Question: I am trying to fetch and display , images saved as blob on the JSP from mysql database using servlet. I wrote this code referring many websites and still , its not working. I am not getting any type of errors. its showing like this

I have created table using
'''
create table contacts(id int not null auto_increment,
name varchar(40),
second varchar(40),
photo blob,
primary key(id));
'''
This my Servlet DisplayServlet.java
'''
@WebServlet("/DisplayServlet")
public class DisplayServlet extends HttpServlet {
private static final long serialVersionUID = 1L;
Connection conn = null;
PreparedStatement stmt = null;
ResultSet rs = null;
public void init() throws ServletException {
}
public DisplayServlet() {
super();
}
protected void doGet(HttpServletRequest request, HttpServletResponse response) throws ServletException, IOException {
doPost(request, response);
}
/**
* @see HttpServlet#doPost(HttpServletRequest request, HttpServletResponse response)
*/
protected void doPost(HttpServletRequest request, HttpServletResponse response) throws ServletException, IOException {
String imageId = request.getParameter("id");
System.out.println(imageId);
InputStream sImage;
// Check if ID is supplied to the request.
if (imageId == null) {
// Do your thing if the ID is not supplied to the request.
// Throw an exception, or send 404, or show default/warning image, or just ignore it.
response.sendError(HttpServletResponse.SC_NOT_FOUND); // 404.
return;
}
try{
Class.forName("com.mysql.jdbc.Driver");
conn = DriverManager.getConnection("jdbc:mysql://localhost:3306/projectbuy", "root","root");
stmt = conn.prepareStatement("select photo from contacts where id=" + imageId);
rs = stmt.executeQuery();
if(rs.next()){
System.out.println("Inside RS");
byte[] bytearray = new byte[<PHONE>];
int size=0;
sImage = rs.getBinaryStream(4);
response.reset();
response.setContentType("image/jpeg");
while((size = sImage.read(bytearray)) != -1 ){
response.getOutputStream().
write(bytearray,0,size);
}
}
} catch (Exception e){
e.printStackTrace();
}
}
'''
}
Here is my jsp page , imagedemo.jsp
'''
<%@page contentType="text/html" pageEncoding="UTF-8"%>
<!DOCTYPE html>
<html>
<head>
<meta http-equiv="Content-Type" content="text/html; charset=UTF-8">
<title>JSP Page</title>
</head>
<body>
<h1>Hello World!</h1>
<img src="DisplayServlet?id=1" height="150px" width="150px" alt="ProfilePic">
</body>
</html>
'''
Finally this is my xml file
'''
<servlet-mapping>
<servlet-name>action</servlet-name>
<url-pattern>*.do</url-pattern>
</servlet-mapping>
<servlet>
<servlet-name>DisplayServlet</servlet-name>
<servlet-class>DisplayServlet</servlet-class>
</servlet>
<servlet-mapping>
<servlet-name>DisplayServlet</servlet-name>
<url-pattern>/DisplayServlet/*</url-pattern>
</servlet-mapping>
'''
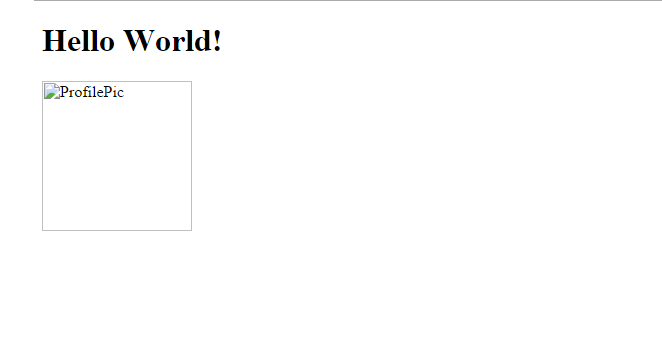
Answer: You're selecting only one column:
'''
stmt = conn.prepareStatement("select photo from contacts where id=" + imageId);
'''
but later trying to retrieve 4th:
'''
sImage = rs.getBinaryStream(4);
'''
And you have no flush() call afer writing loop.
Also it's a good idea to use connection from pool instead of instantiating it directly from driverManager, and to close it after work.